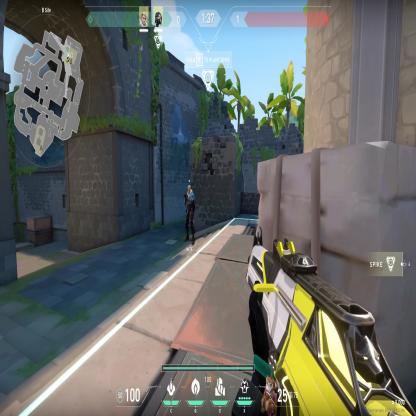
Label: teammate